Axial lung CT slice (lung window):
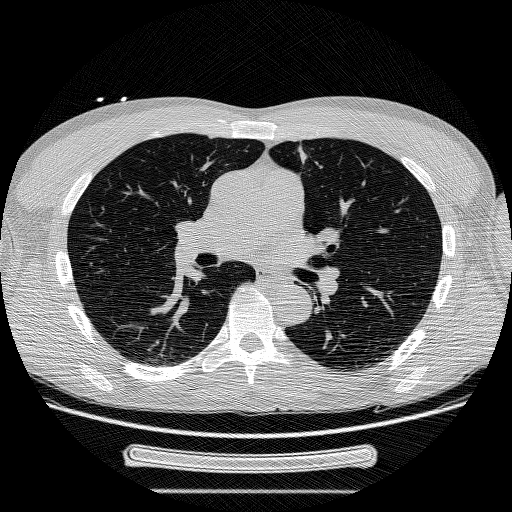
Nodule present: yes
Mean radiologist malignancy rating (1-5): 4.333